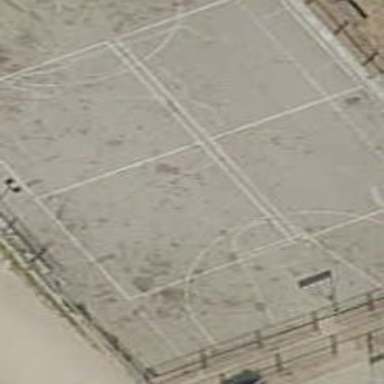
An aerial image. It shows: Concrete basketball court located on leisure land pitch.